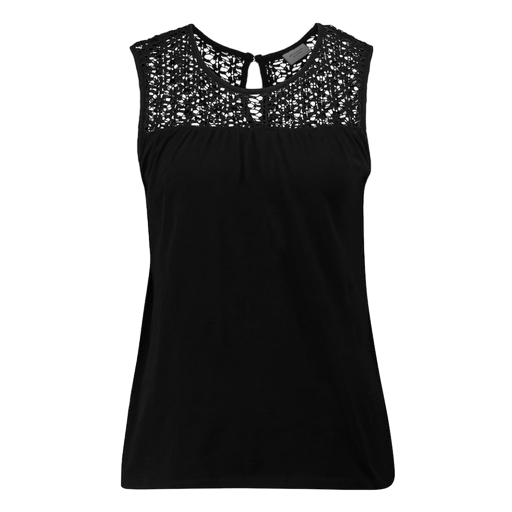
black lace-yoke jersey t-shirt, black lace tank top, black valencia tank top, white background